Question: I am making a homepage and when I add an image in, my navigation goes under it, I would like to know why it doesn't stay on top.

This is the html Code.
'''
<img id="img" src="Img/navigation.png">
<nav>
<ul>
<a href="index.html"><li>Homepage</li></a>
<li>Forum</li>
<li>Donate</li>
<li>Vote</li>
</ul>
</nav>
'''
This is the CSS
'''
nav {
width: auto;
float:right;
padding: 5px 5px 5px 5px;
display:inline-block;
}
nav ul{
list-style:none;
padding:10px 8px;
}
nav li{
list-style:none;
padding:15px 0;
display: inline-block;
font-size: 15px;
color: green;
}
nav a,nav a:visited{
color:#ffffff;
text-decoration:none;
font-weight:bold;
font-size:20px;
}
'''
Why doesn't the text float on top?
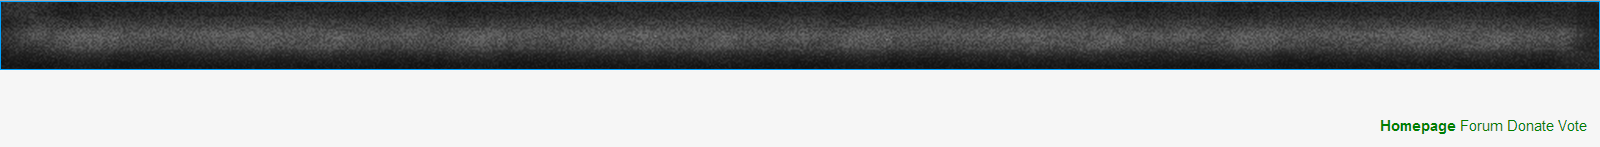
Answer: You may want to use image as a background: <URL>
'''
nav {
width: auto;
float:right;
padding: 5px 5px 5px 5px;
display:inline-block;
background: url('http://placehold.it/500x150') no-repeat center;
}
'''